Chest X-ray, PA view. Patient: 10 years old, sex F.
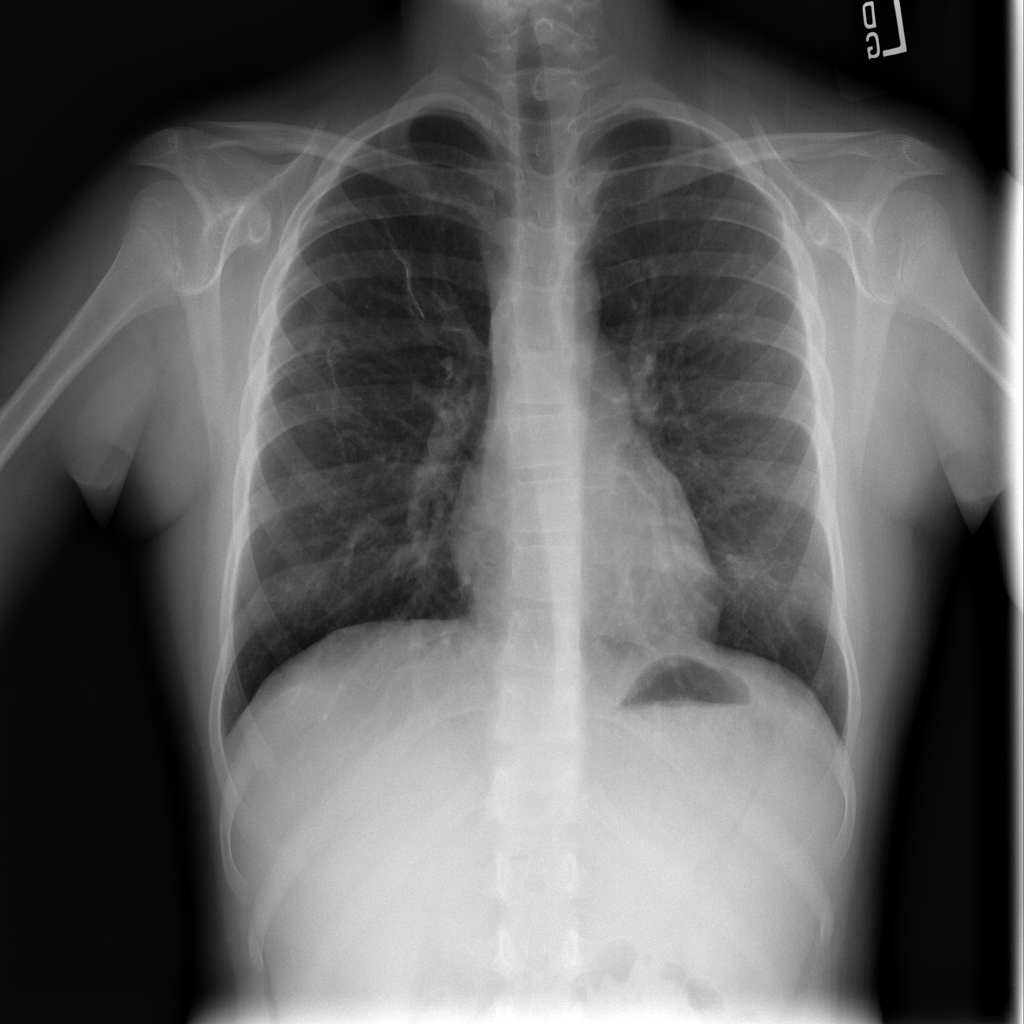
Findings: Infiltration, Nodule